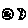
Label: moon